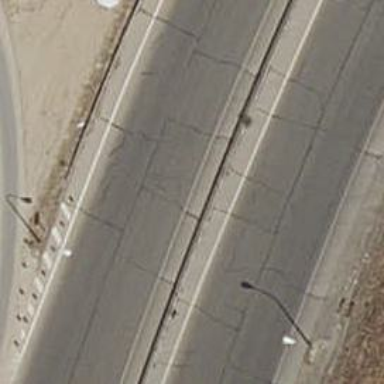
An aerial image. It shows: Trunk link highway.